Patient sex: M
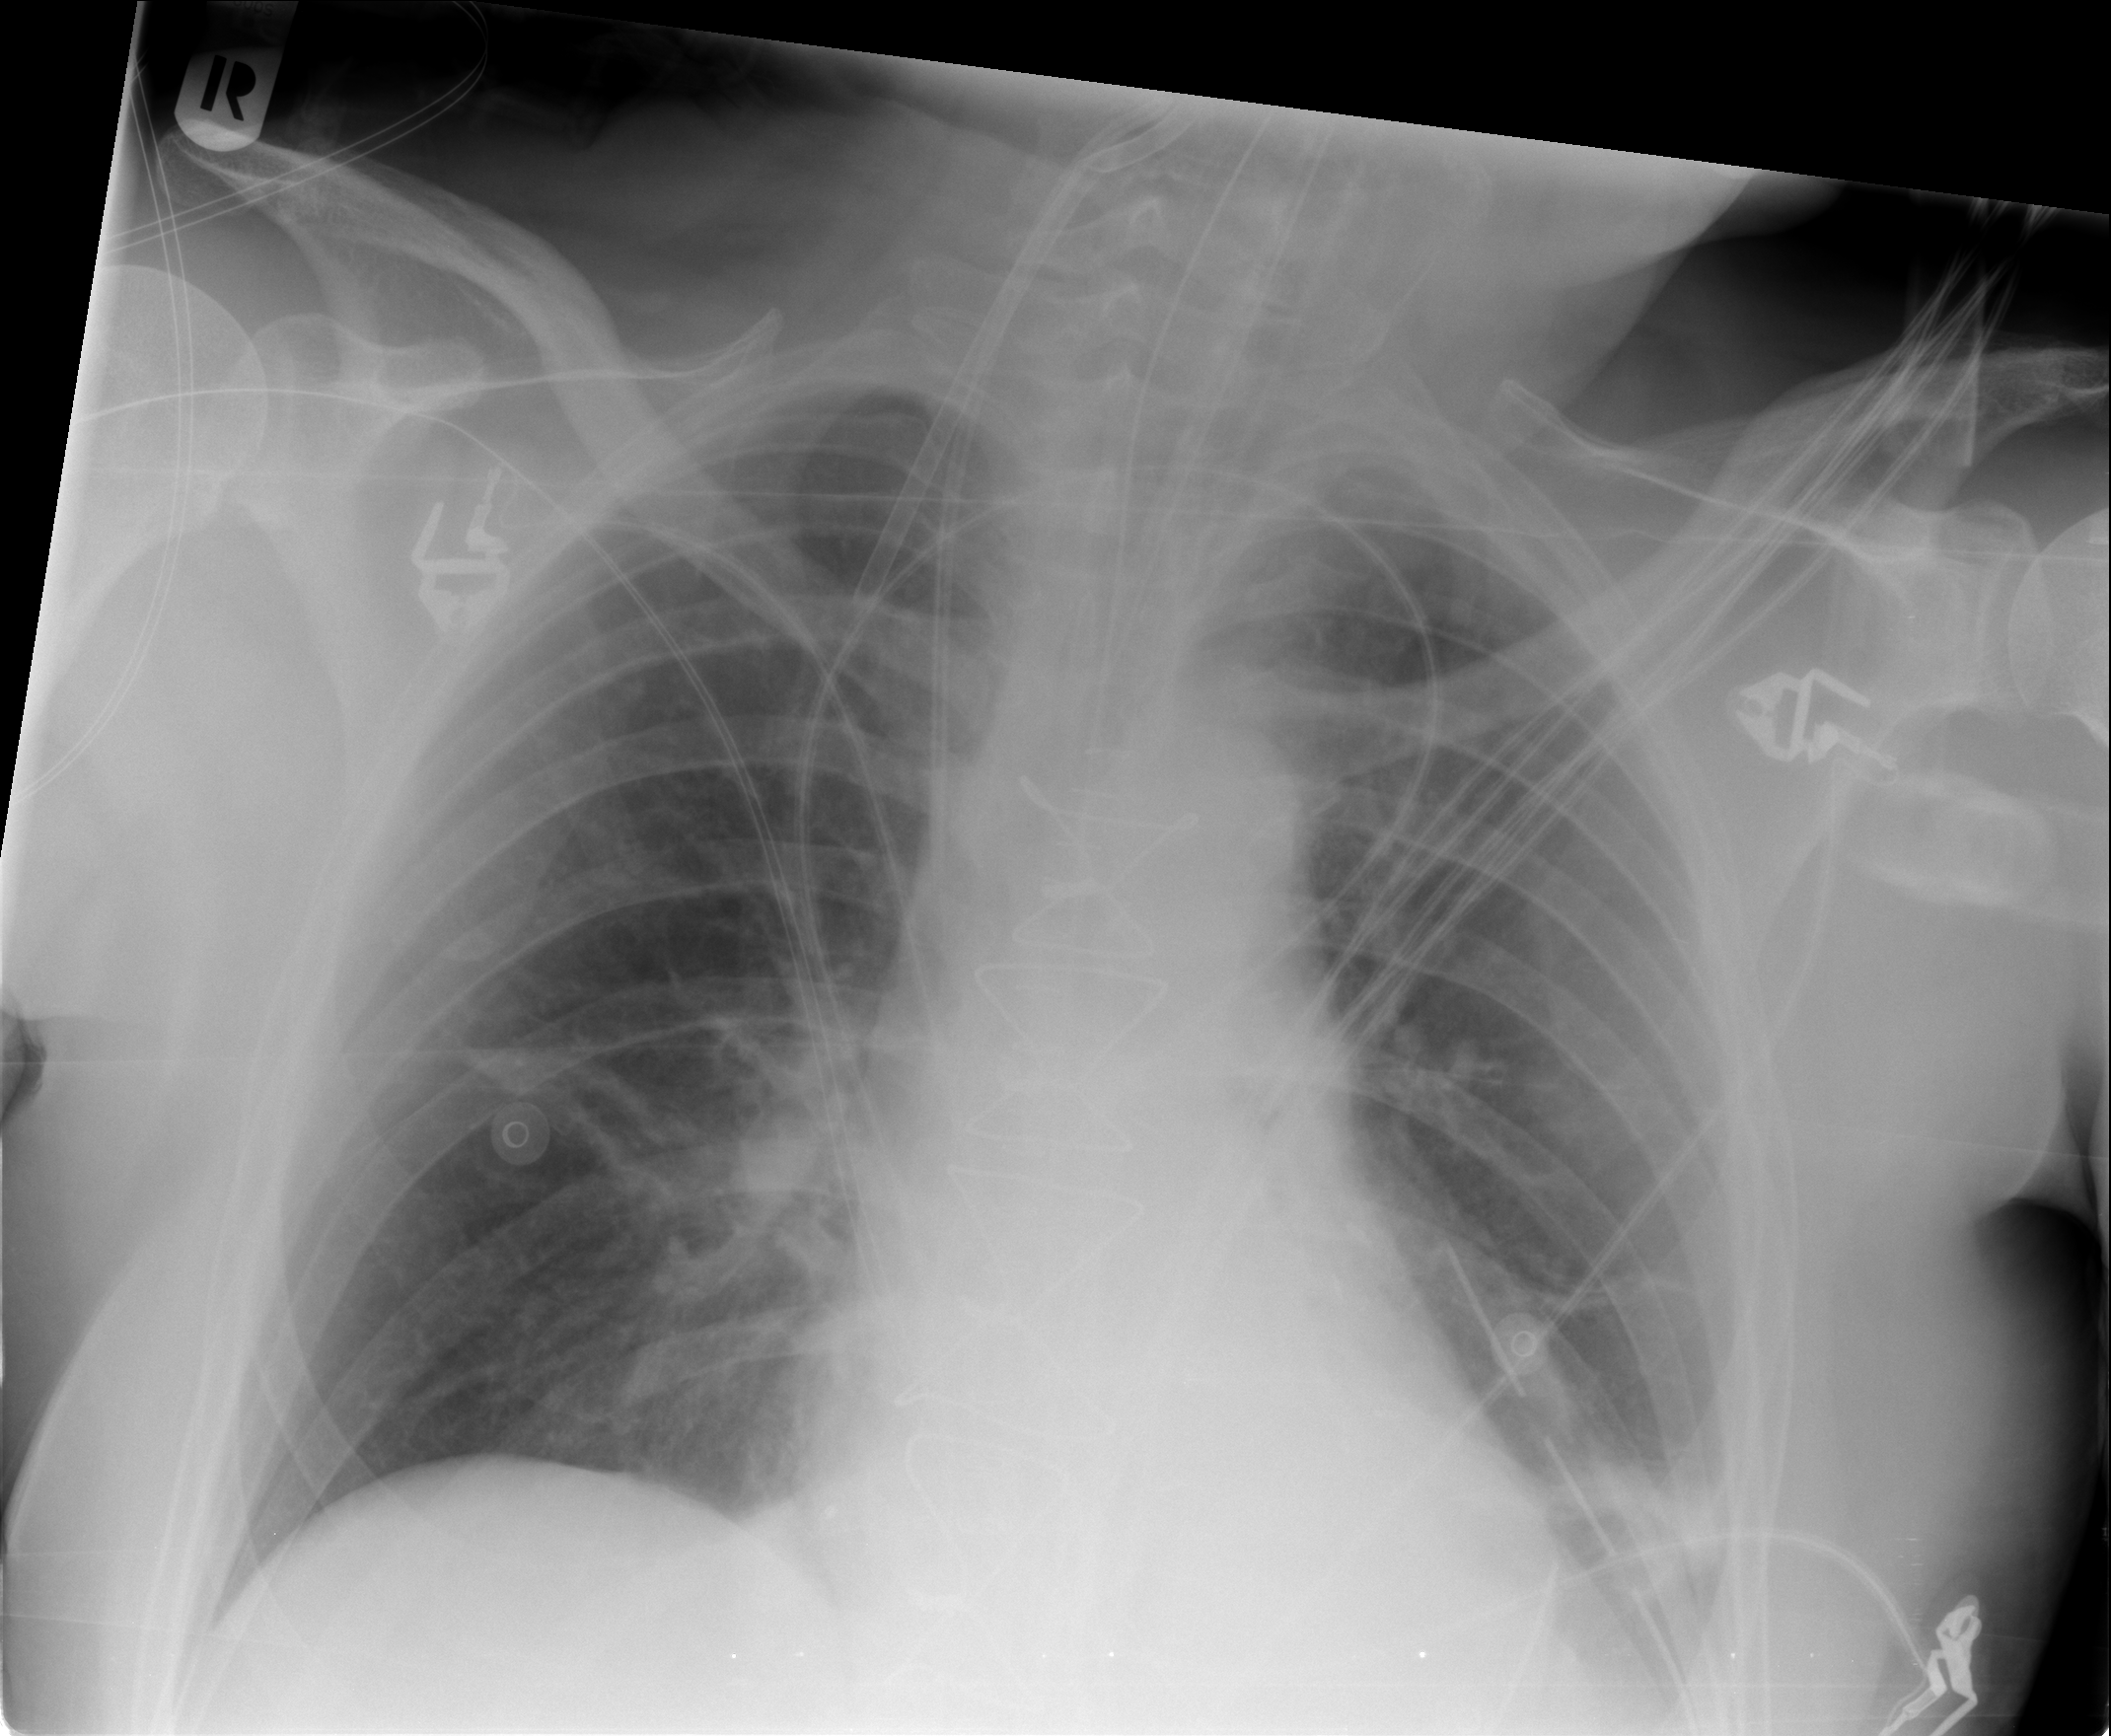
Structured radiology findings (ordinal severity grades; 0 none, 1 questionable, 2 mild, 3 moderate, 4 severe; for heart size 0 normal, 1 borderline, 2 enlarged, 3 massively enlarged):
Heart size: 0
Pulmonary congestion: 0
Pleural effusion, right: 0
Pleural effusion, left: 1
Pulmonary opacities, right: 0
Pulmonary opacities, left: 0
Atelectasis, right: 0
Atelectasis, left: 2